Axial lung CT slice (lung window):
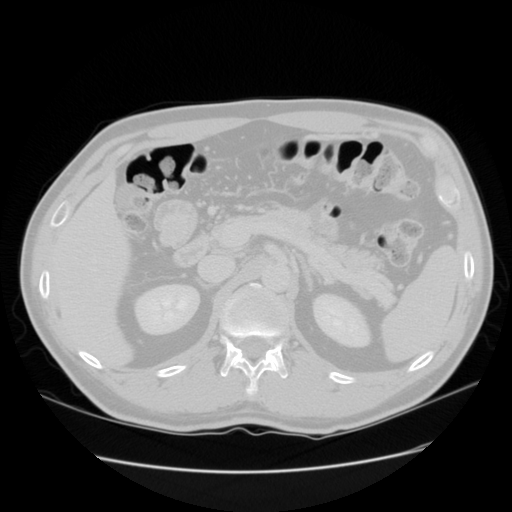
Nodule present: no